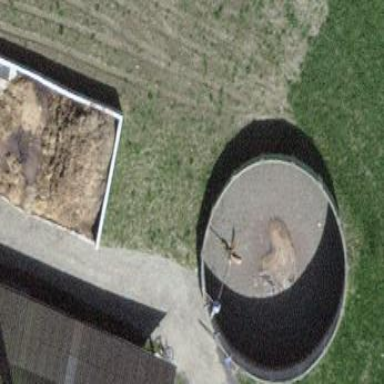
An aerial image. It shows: Storage tank that is man-made.